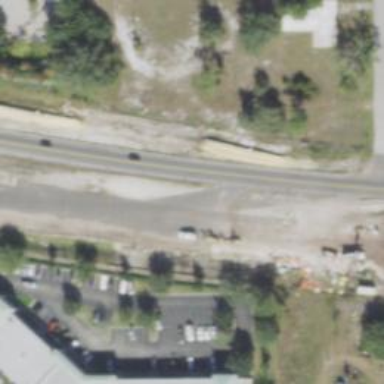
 categorized as trunk highway. The sidewalk is on the left side."